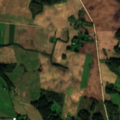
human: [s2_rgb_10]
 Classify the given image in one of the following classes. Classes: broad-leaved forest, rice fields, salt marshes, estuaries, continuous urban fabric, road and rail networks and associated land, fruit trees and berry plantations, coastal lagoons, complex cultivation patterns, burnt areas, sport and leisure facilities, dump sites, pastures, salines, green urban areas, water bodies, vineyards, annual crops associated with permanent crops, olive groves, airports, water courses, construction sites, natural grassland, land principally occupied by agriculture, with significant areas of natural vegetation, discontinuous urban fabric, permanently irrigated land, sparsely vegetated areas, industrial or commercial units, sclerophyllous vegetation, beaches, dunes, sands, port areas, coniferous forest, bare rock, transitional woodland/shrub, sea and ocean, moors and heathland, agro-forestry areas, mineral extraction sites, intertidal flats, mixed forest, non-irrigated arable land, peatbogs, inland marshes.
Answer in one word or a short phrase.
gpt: non-irrigated arable land, land principally occupied by agriculture, with significant areas of natural vegetation, mixed forest